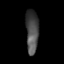
Tissue: prostate
Cell type: T cells
Senescence score: 0.292
Nuclear area (px): 546
Mean DAPI intensity: 74.229